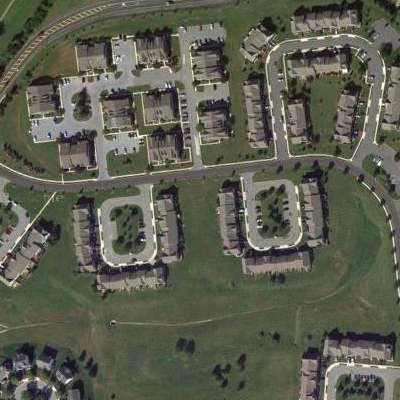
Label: Resident